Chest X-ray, PA view. Patient: 70 years old, sex M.
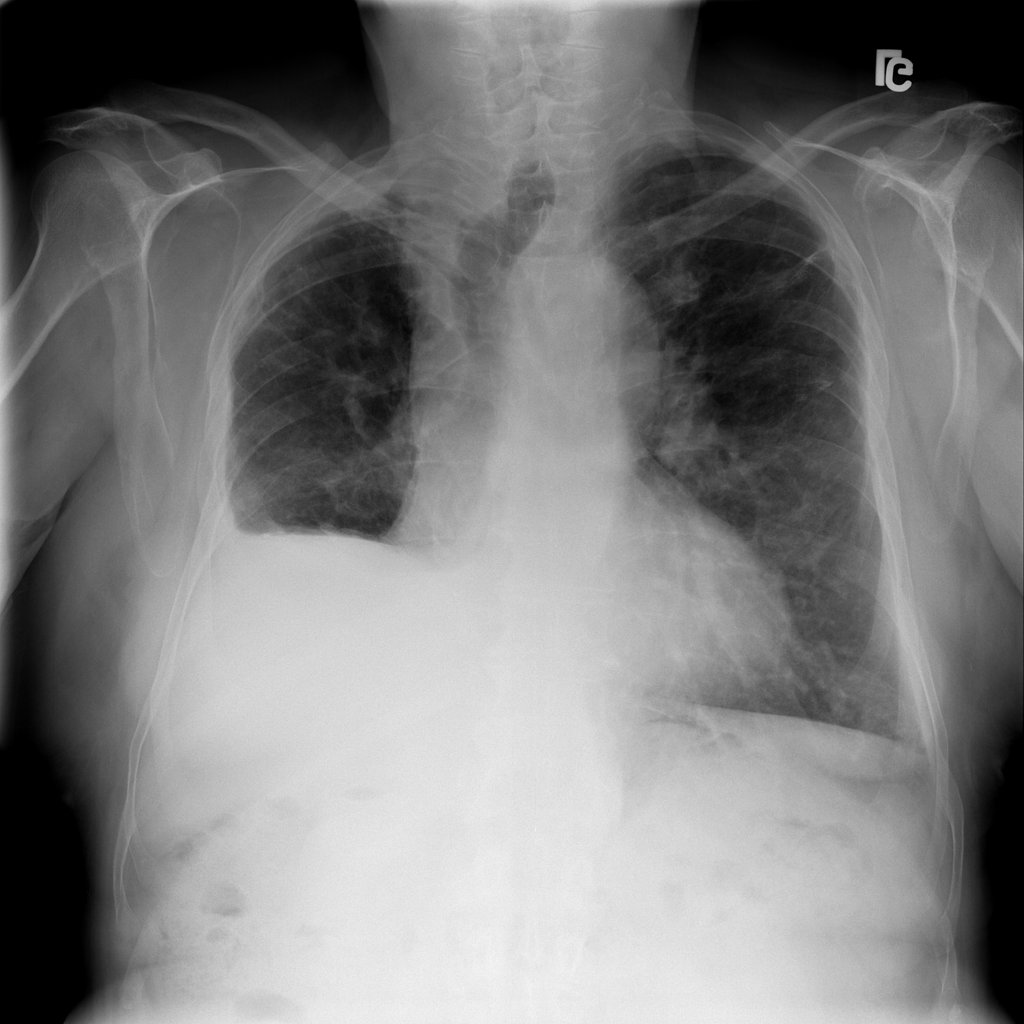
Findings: Pleural_Thickening